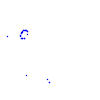
Particle: proton